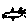
Label: fish